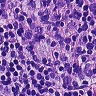
Metastatic tissue present: yes